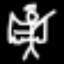
Label: angel